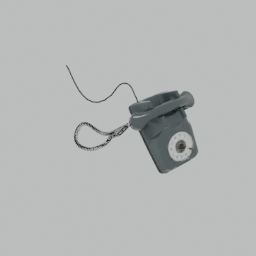
Label: electronics